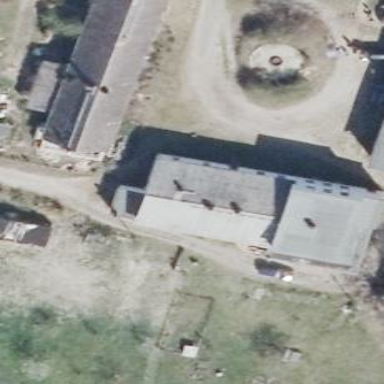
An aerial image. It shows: Simple and straightforward house.